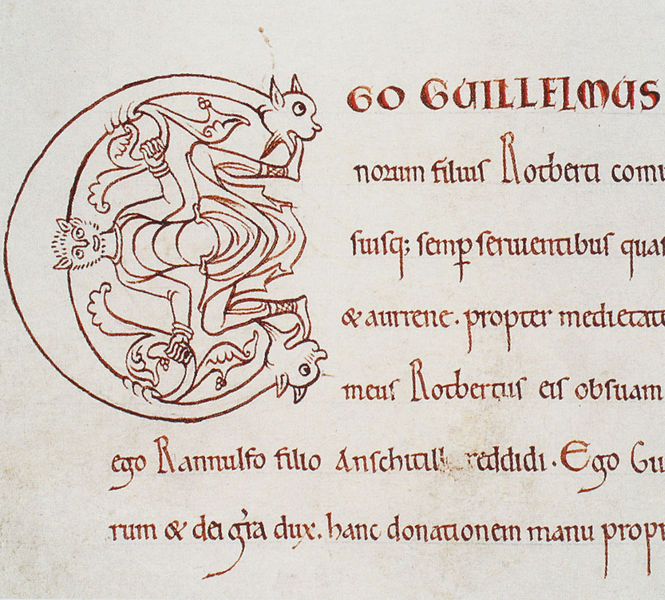
Titel: Kartular des Robert von Torigny, Mont-Saint-Michel
Institution: Avranches, Bibliothèque Municipale
Schlagwörter: fuß, kopf, mann, zeichnung, rot, tuch, falten, mensch, mantel, blatt, ohren, ranken, schrift, inschrift, bauch, katze, buch, text, buchstabe, buchstaben, initiale, schlange, pergament, teufel, wesen, mittelalter, fabelwesen, hörner, zeilen, biss, drache, handschrift, monster, wilhelm, schneidersitz, latein, buchmalerei, majuskel, inkunabel, c, 60, #kopf, hiroklief, atein